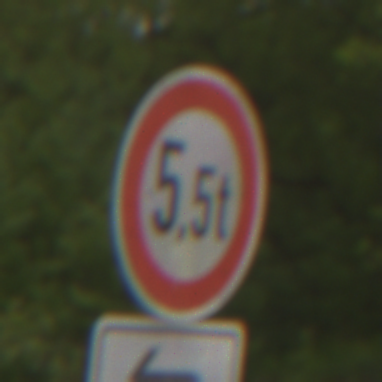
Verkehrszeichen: TatsaechlicheMasse
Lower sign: RichtungsangabeDurchPfeile2
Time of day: MorningAfternoon
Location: Outdoor (Nature)
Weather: Overcast
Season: NotSpecified
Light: Natural